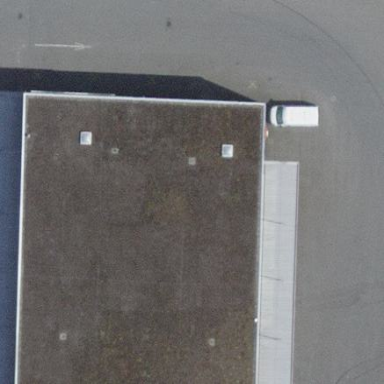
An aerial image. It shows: Building housing car shop.